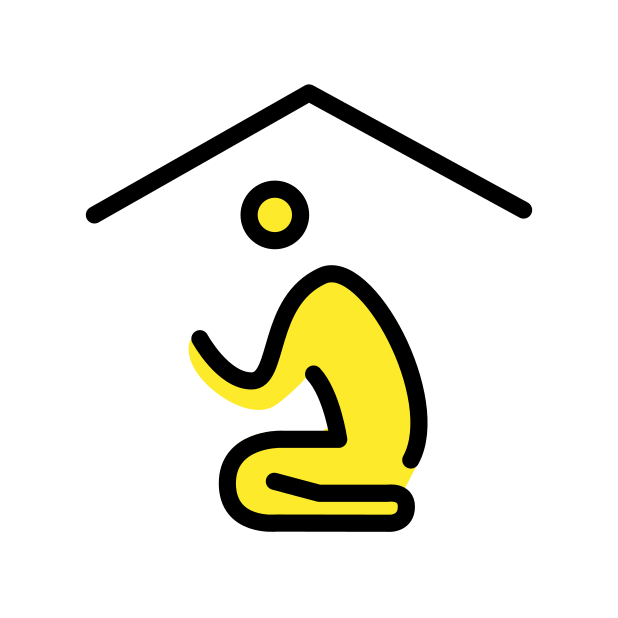
place of worship